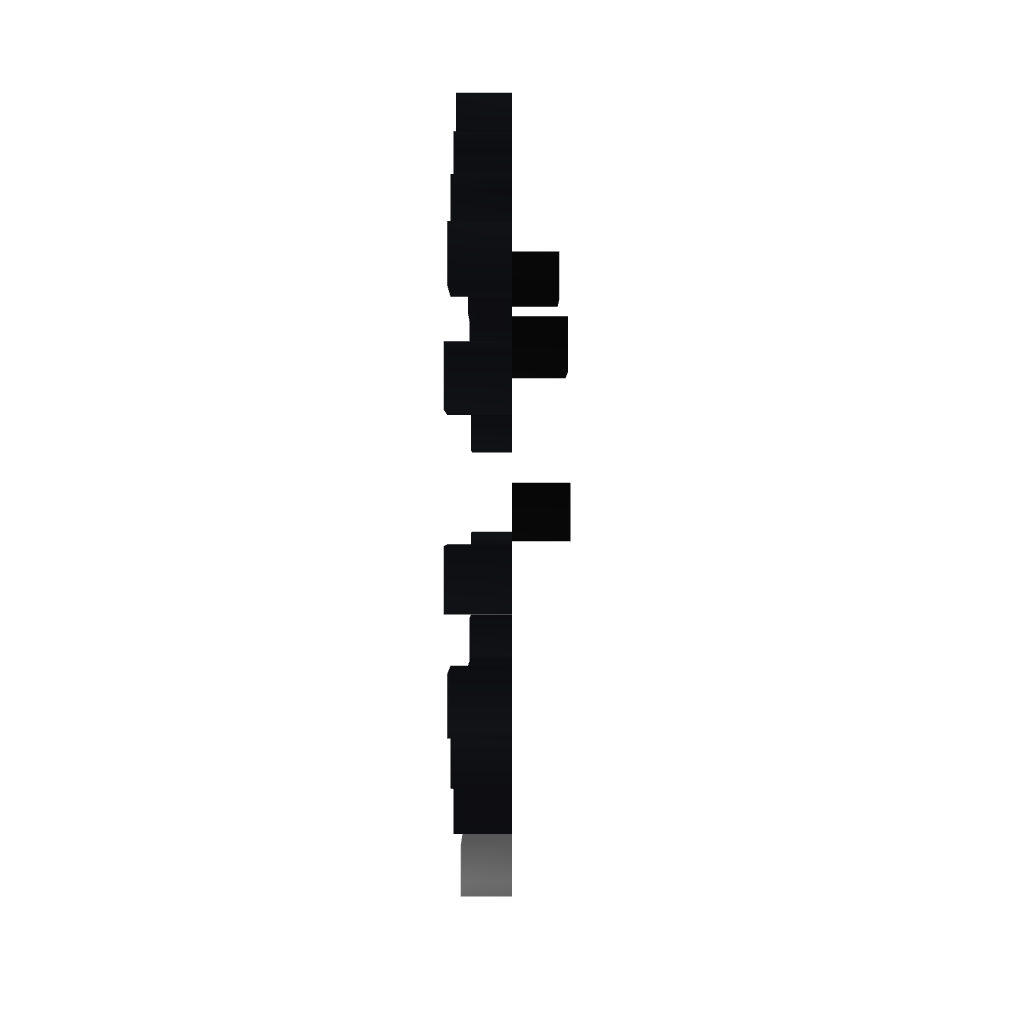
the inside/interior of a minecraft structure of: Diamond Pixelart